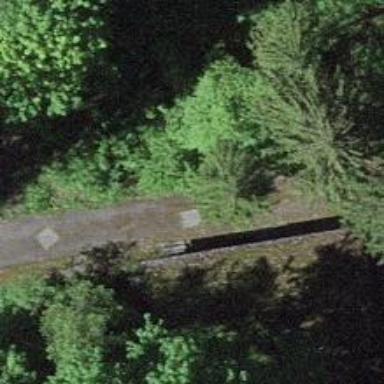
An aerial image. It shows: Well-maintained track road with grade 1 tracktype.